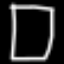
Label: square